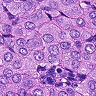
Metastatic tissue present: yes